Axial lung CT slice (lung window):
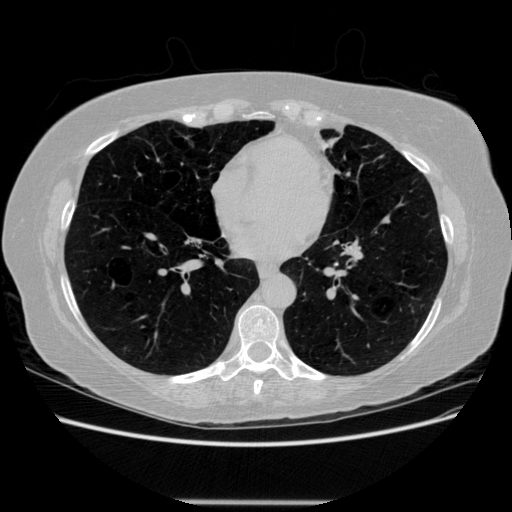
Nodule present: no